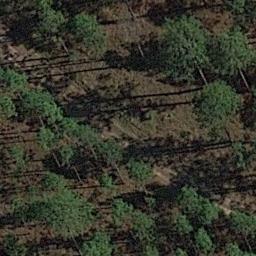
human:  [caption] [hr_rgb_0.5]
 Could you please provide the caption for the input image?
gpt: There is a winding path between the jungles .

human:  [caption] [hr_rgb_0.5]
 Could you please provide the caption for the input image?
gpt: Many sparse green trees are in a forest .

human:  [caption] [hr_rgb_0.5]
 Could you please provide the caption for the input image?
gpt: There is a road goes through the forest .

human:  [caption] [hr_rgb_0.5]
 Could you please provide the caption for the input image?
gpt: The forest has some sparse green trees and a road goes through the forest .

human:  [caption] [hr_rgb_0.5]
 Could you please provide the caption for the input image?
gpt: A sparse forest with some green trees .